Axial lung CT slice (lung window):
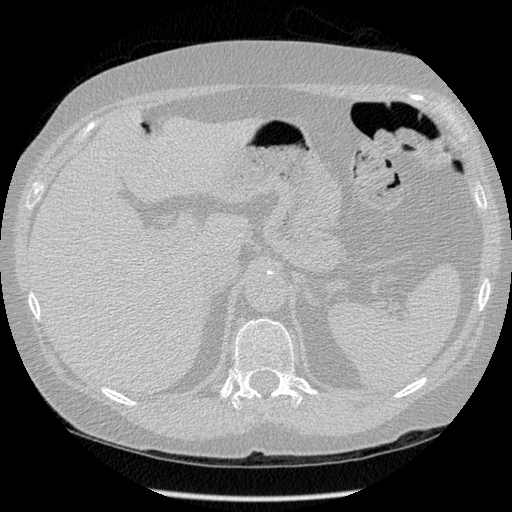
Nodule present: no